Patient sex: M
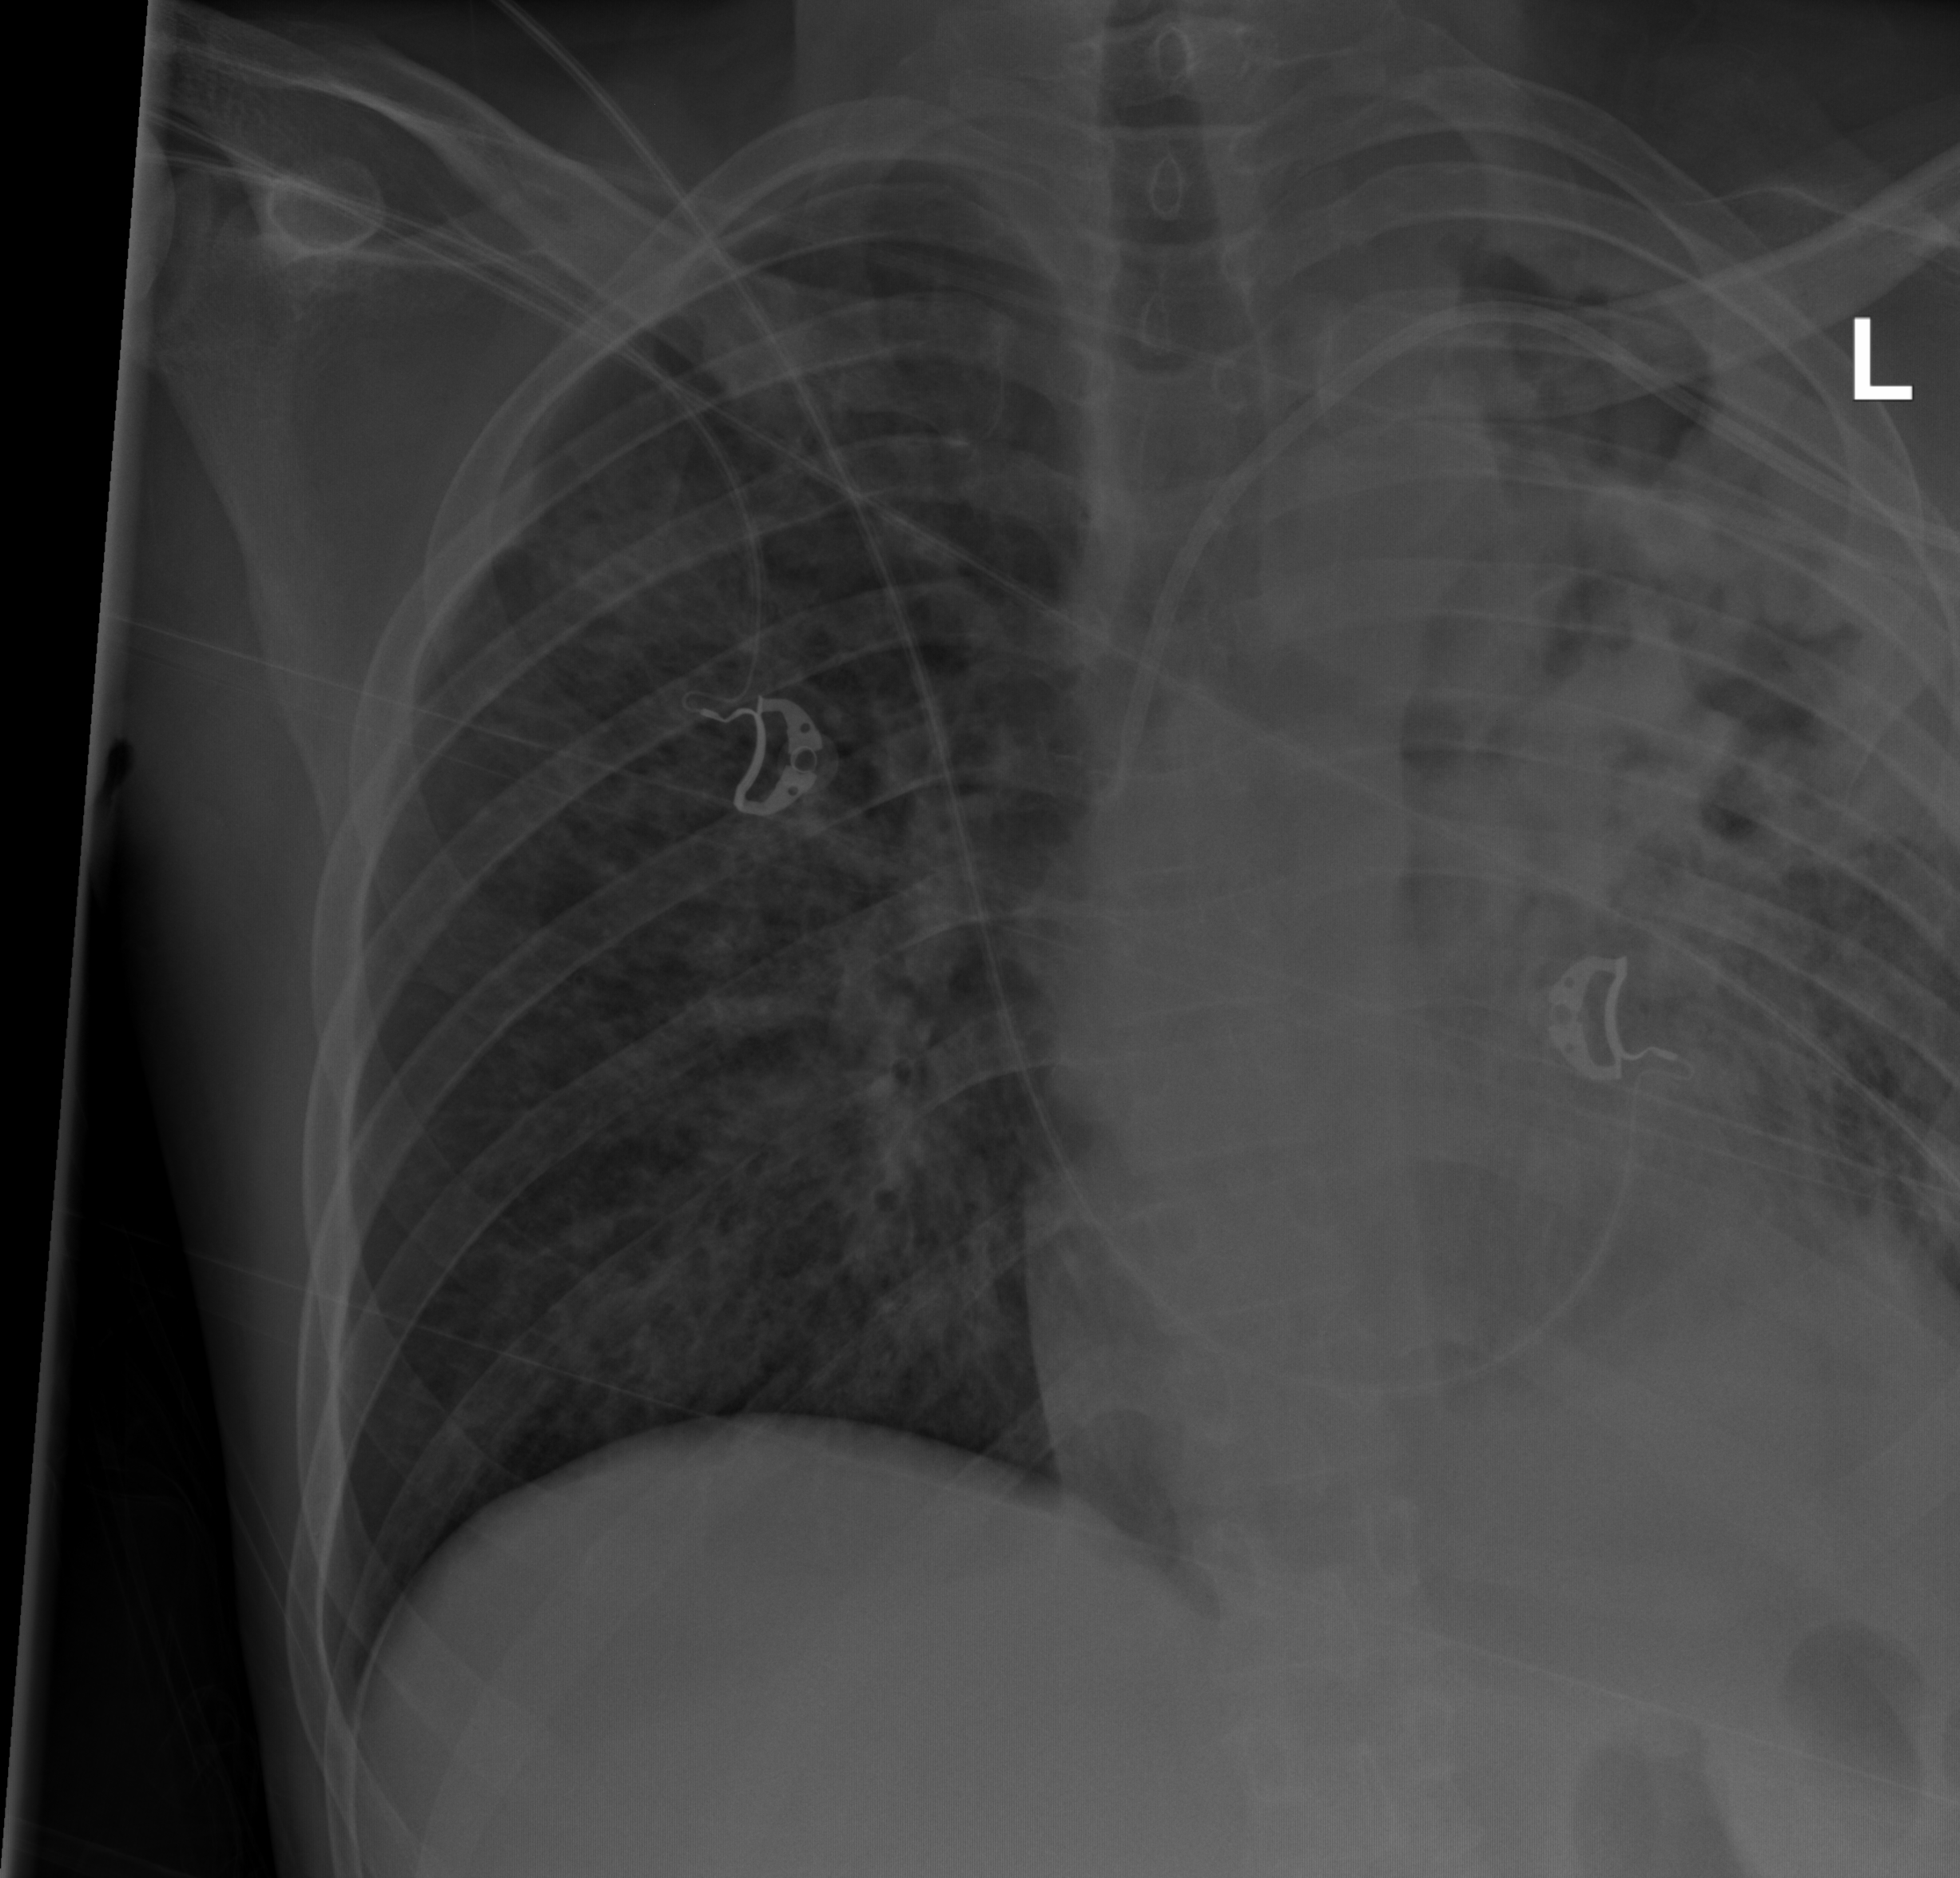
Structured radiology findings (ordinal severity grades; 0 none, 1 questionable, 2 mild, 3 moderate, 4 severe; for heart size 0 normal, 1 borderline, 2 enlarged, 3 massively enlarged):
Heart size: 1
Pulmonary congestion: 0
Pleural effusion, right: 0
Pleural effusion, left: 1
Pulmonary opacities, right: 3
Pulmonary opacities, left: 4
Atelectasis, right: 2
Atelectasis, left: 3